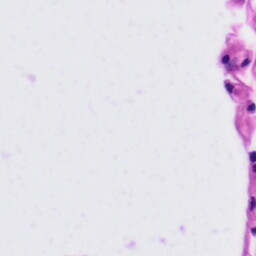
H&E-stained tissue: Tonsil